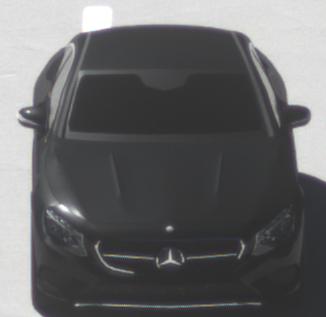
Make: Mercedes-Benz
Model: S 400 Coupé
Detailed model: S-Class (217) Coupé
Model produced from: 2015/10
Model produced until: 2017/09
Doors: 2
Color: black
Road condition: dry road
Daytime: morning or afternoon
Contrast: high contrast